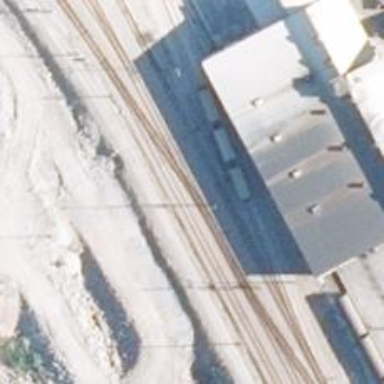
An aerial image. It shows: Railway yard used for servicing trains.